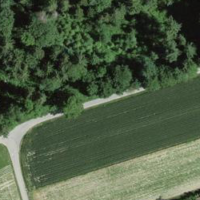
EUNIS habitat code: 52
Species observed at this site:
Populus tremula